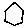
Label: hexagon